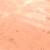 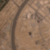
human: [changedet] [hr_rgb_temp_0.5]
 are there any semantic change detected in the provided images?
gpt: Many houses and parks were built in the desert.